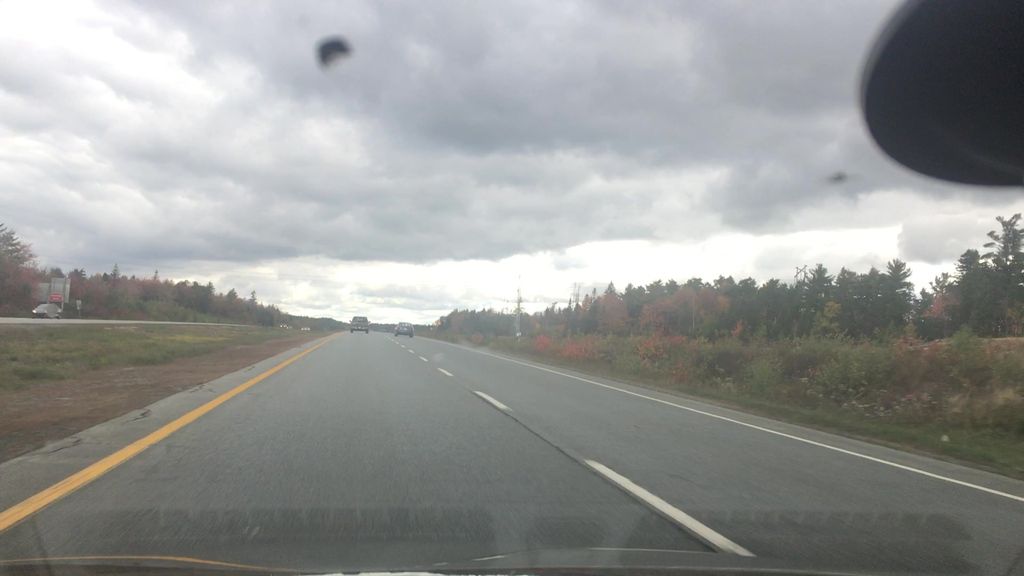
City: halifax